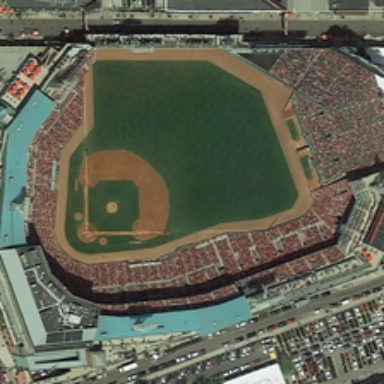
The bird's nest stadium is surrounded by vegetation regularly .